Field crop: maize
Growth stage: 2
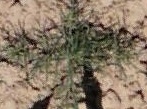
Species: salsola